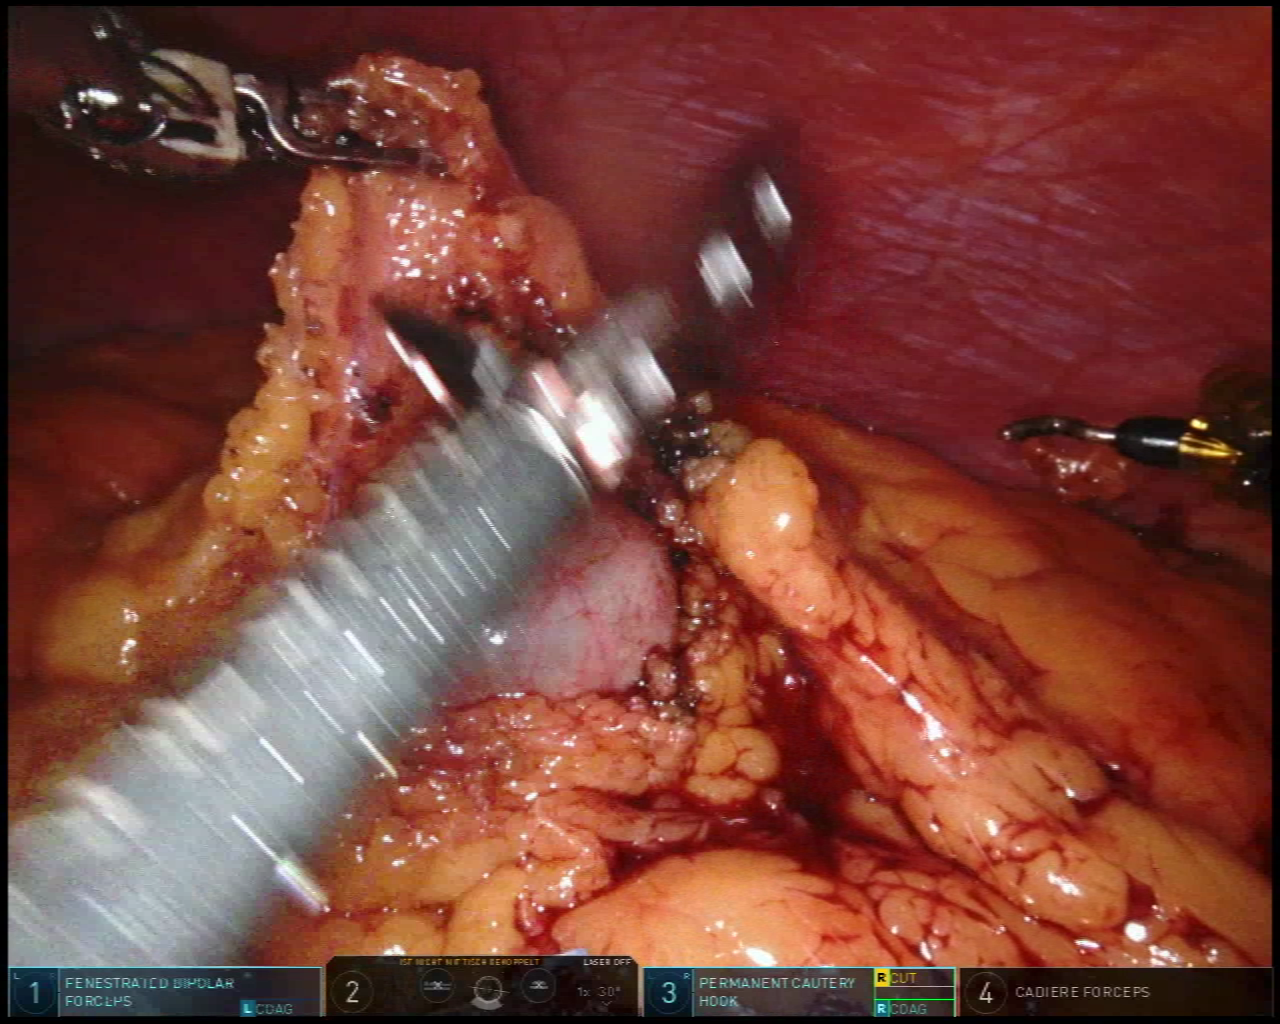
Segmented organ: abdominal_wall
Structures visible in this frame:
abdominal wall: yes
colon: yes
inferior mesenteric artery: no
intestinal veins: no
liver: no
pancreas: no
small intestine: no
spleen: no
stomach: no
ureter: no
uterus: no
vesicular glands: no